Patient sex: M
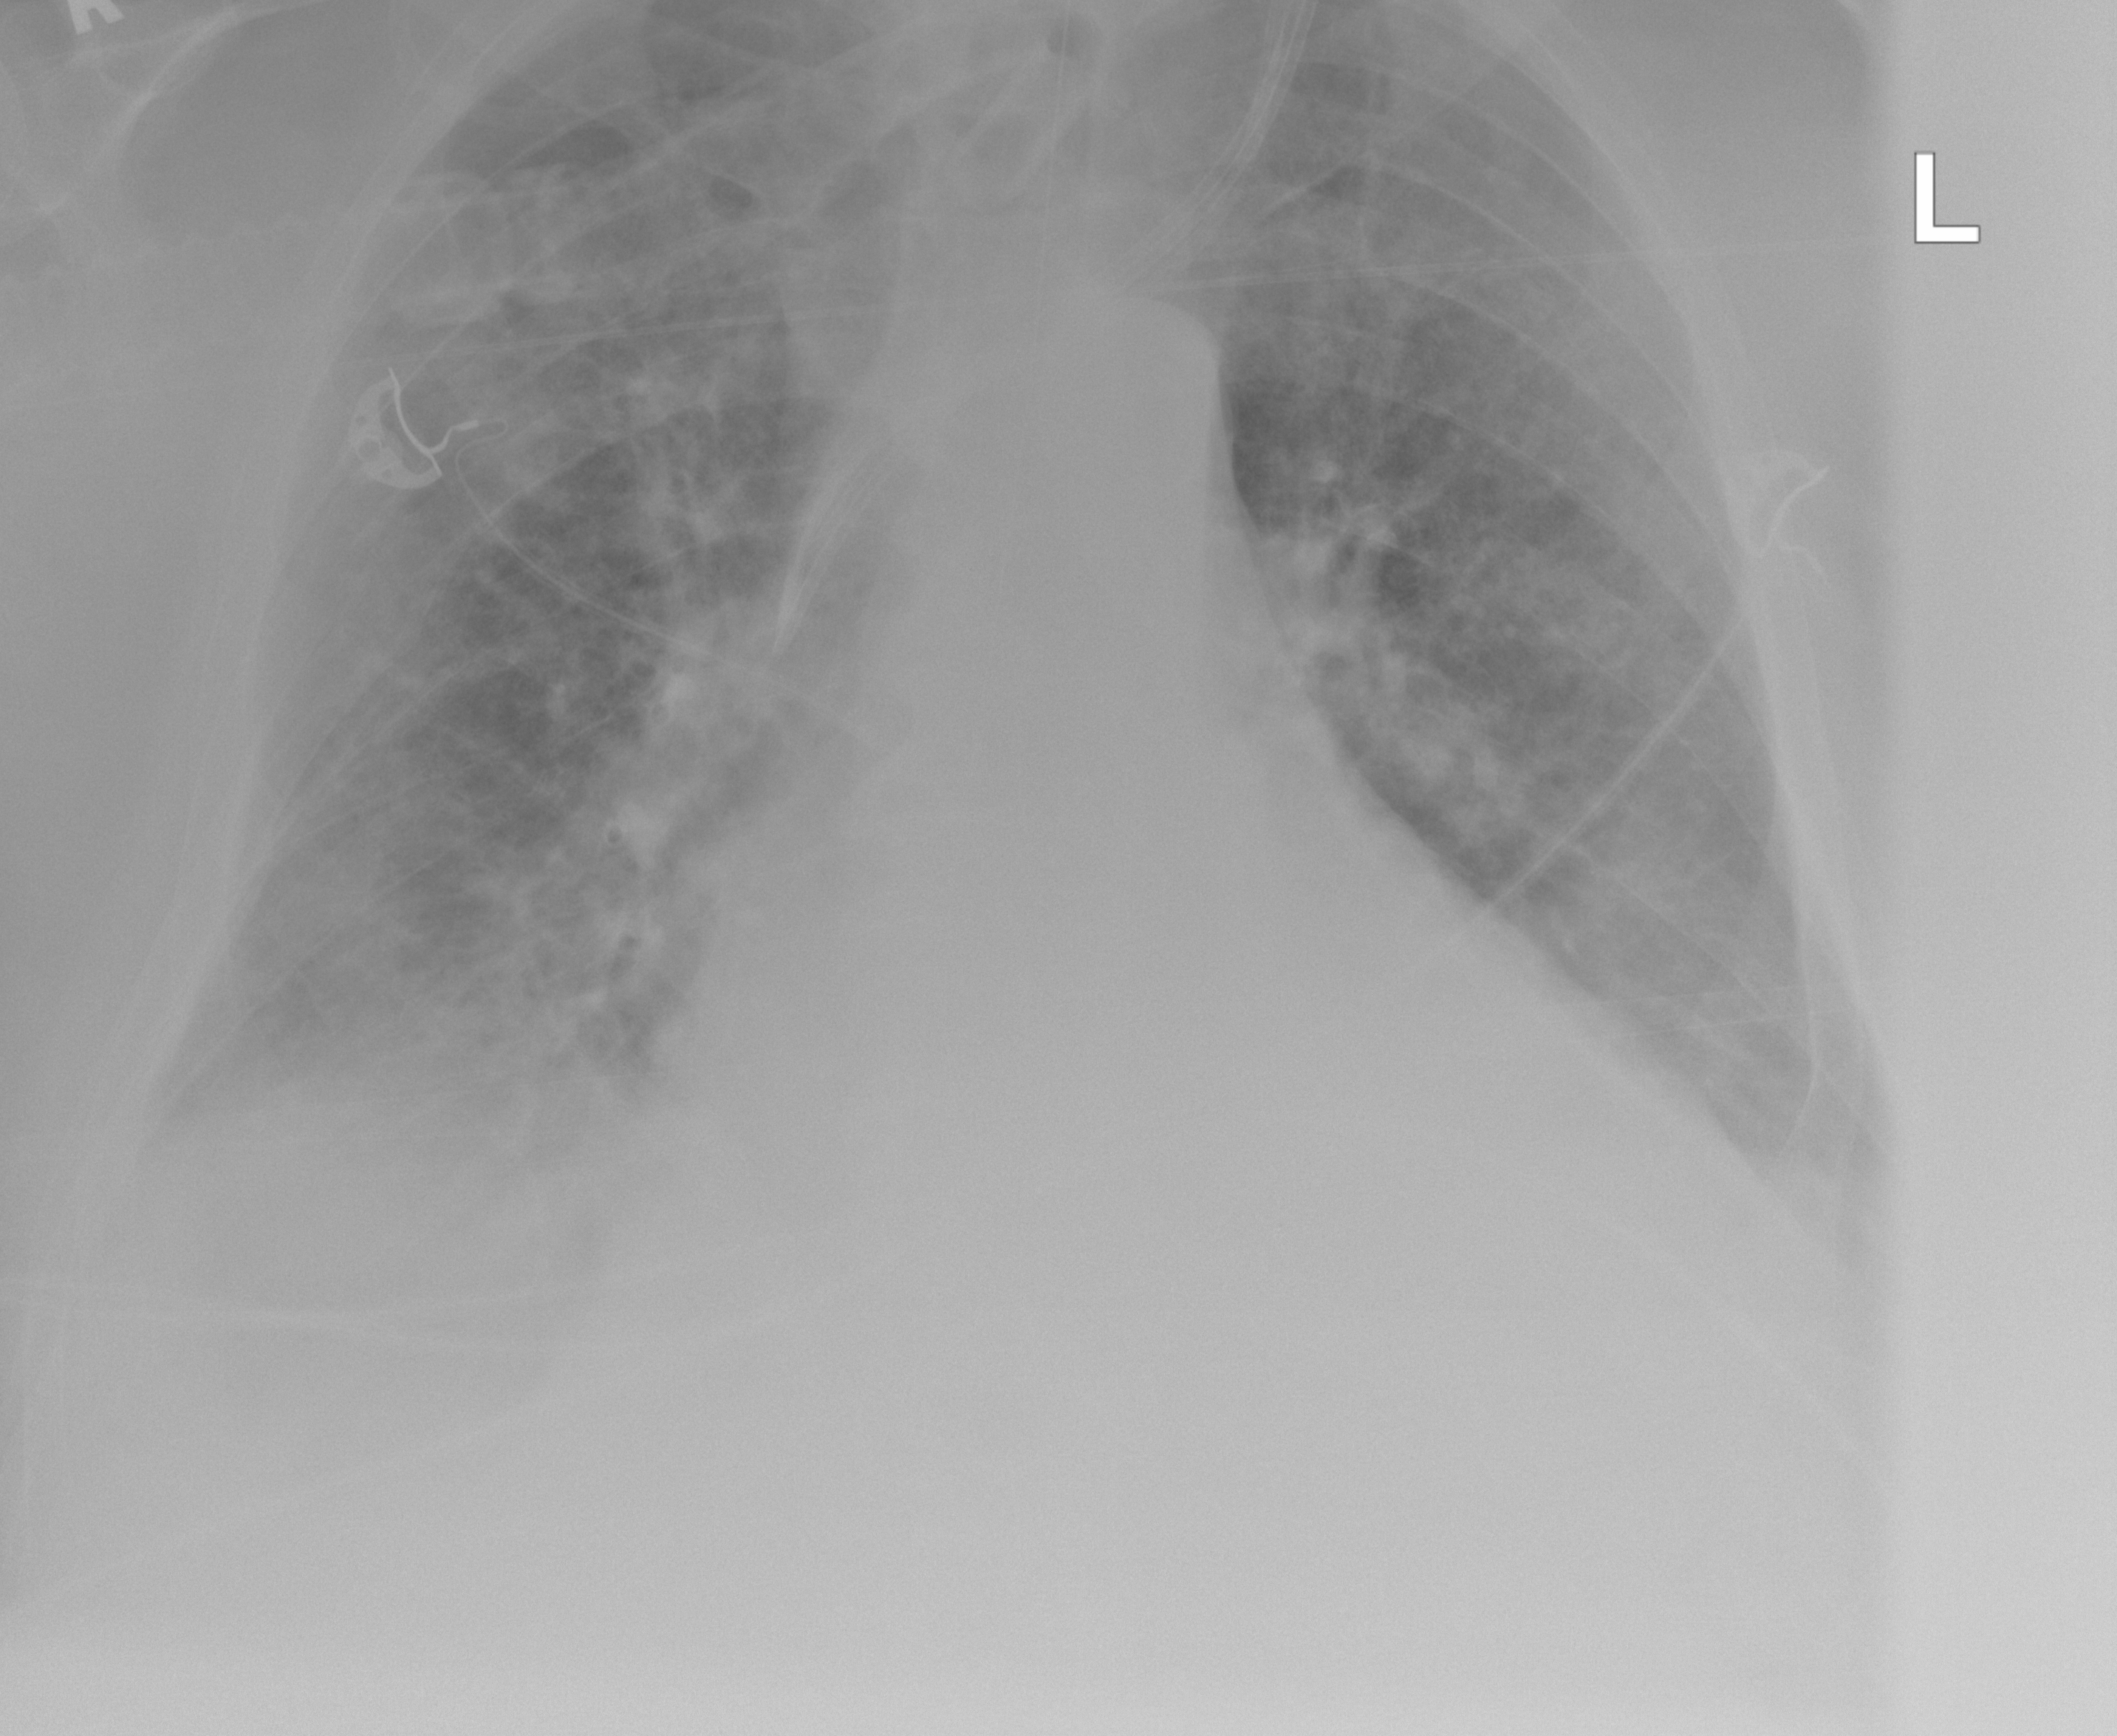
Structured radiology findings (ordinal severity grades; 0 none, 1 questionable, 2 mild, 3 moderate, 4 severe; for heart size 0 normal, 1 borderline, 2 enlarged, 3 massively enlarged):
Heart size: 2
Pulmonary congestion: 2
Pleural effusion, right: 2
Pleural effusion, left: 0
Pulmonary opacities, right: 3
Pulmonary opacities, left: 3
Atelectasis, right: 3
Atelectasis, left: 2